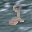
Label: 2